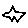
Label: star